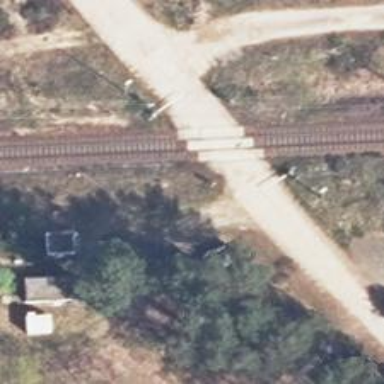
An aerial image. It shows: Level crossing along the railway.